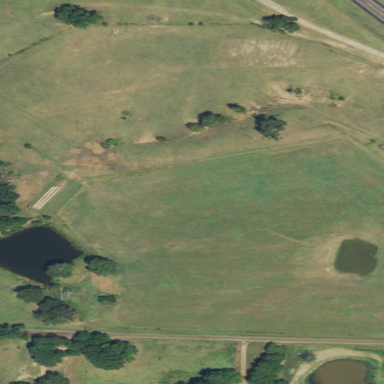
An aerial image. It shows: Pasture used as meadow.